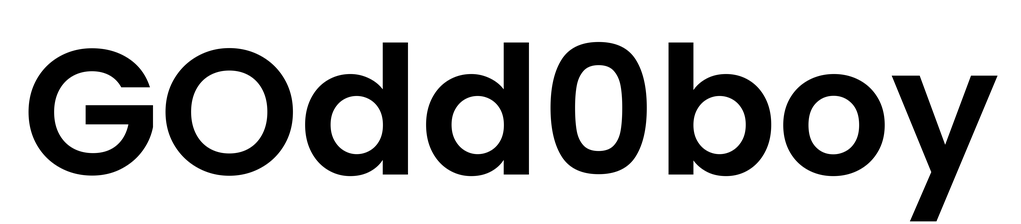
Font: Poppins-SemiBold